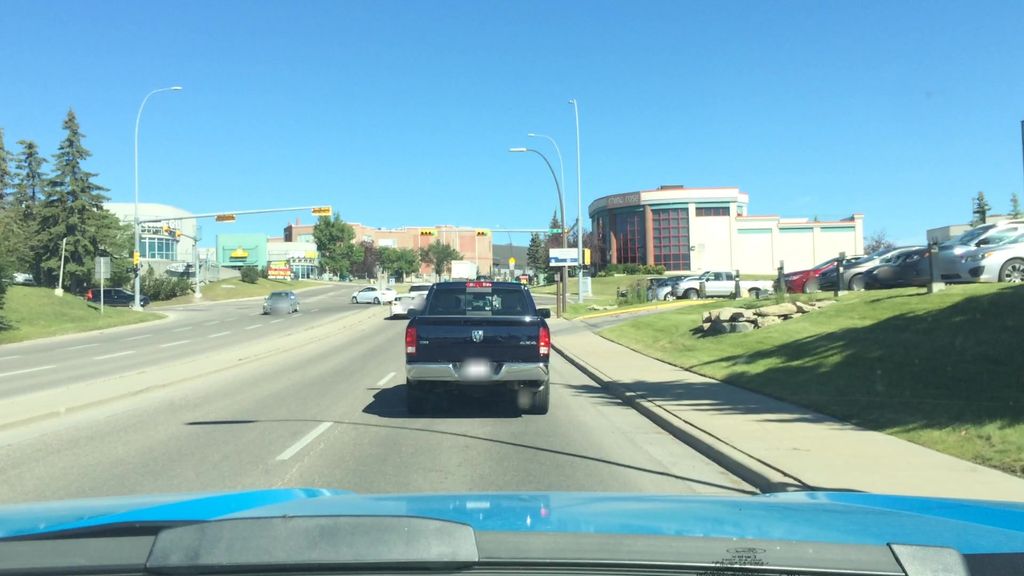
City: calgary